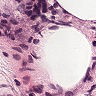
Metastatic tissue present: no